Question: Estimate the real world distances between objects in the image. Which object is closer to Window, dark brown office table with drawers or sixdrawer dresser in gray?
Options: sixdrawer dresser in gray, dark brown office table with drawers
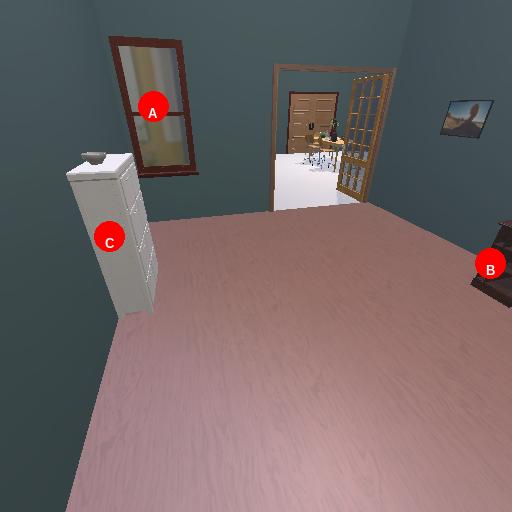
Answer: sixdrawer dresser in gray